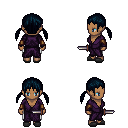
a pixel art fantasy rpg character, female body template, human, dark skin, purple robe, white pants, raven twin-tailed hairstyle, cloth bracers, gray slippers, dagger, four views (front, back, left, right), 2x2 character sprite sheet, small pixel art, hard edges, no anti-aliasing